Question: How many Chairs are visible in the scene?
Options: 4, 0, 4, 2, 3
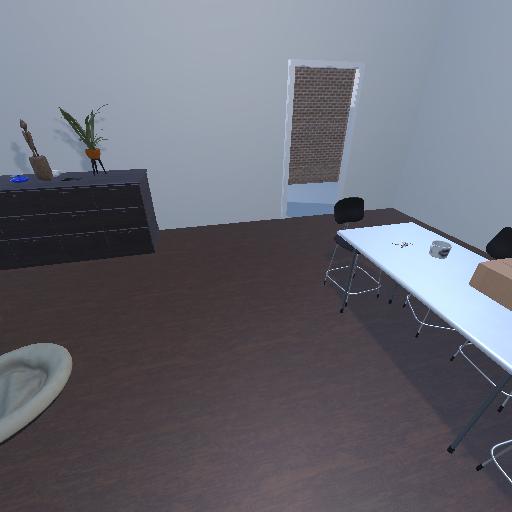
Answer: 4